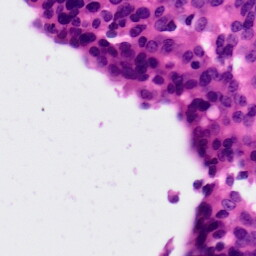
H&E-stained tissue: Ovarian